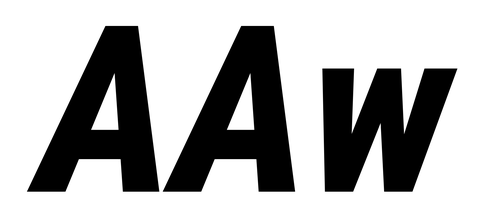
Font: Roboto-Italic_Condensed_ExtraBold_Italic